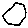
Label: hexagon